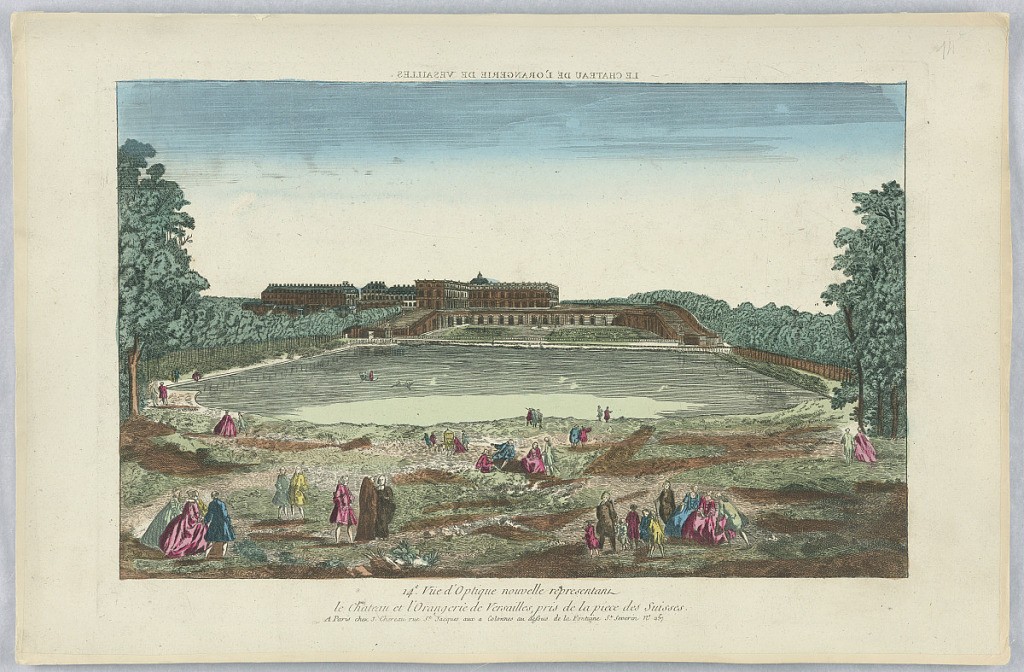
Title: Peep-Show Print
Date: mid-18th century
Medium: Engraving and brush and wash on paper
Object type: Print
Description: Peep-show print